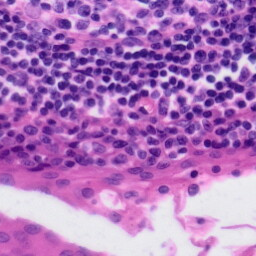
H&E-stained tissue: Tonsil